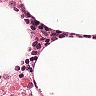
Metastatic tissue present: no